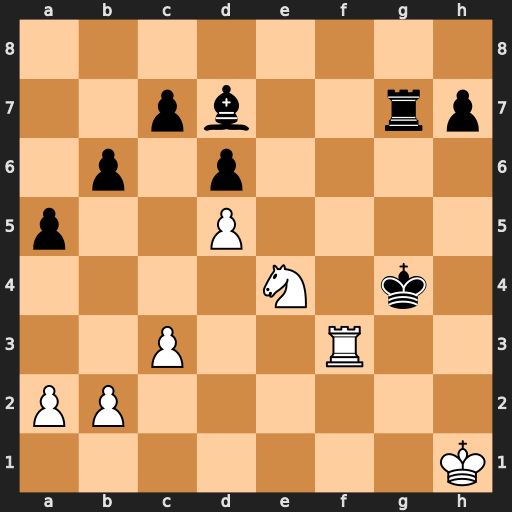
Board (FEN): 8/2pb2rp/1p1p4/p2P4/4N1k1/2P2R2/PP6/7K
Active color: w
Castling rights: -
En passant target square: -
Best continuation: Rg3+ Kf4 Rxg7